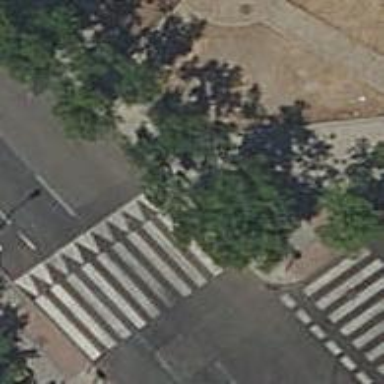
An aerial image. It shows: Uncontrolled zebra crossing on the road.